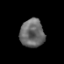
Tissue: prostate
Cell type: Endothelial cells
Senescence score: 0.2775
Nuclear area (px): 666
Mean DAPI intensity: 106.27